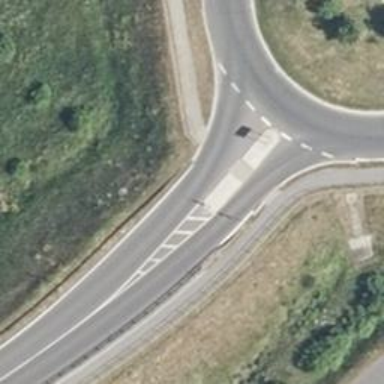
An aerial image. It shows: Island crossing on the road.